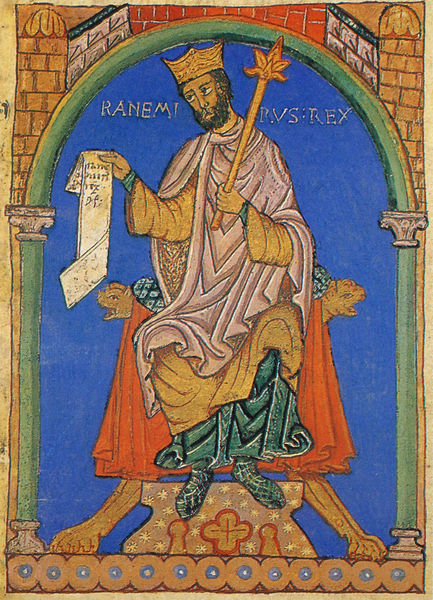
Titel: Tumbo A
Institution: Santiago de Compostela, Archivo de la Catedral
Schlagwörter: blau, hand, mann, weiß, gelb, grün, bunt, schwarz, säule, säulen, zeichnung, dach, hund, rot, malerei, bart, band, halten, mensch, gewand, gold, haare, mantel, krone, rosa, füße, schrift, papier, bogen, schuhe, mauer, rundbogen, könig, thron, wandmalerei, faltenwurf, buch, zettel, burg, türme, palast, seite, text, rolle, gemäuer, löwen, jesus, mauern, brief, mittelalter, schriftrolle, hält, tunika, verzierungen, ikone, handschrift, zepter, klauen, buchmalerei, regieren, löwenfüsse, schrfit, manuskript, rex, blauer hintergrund, dekret, mensfch